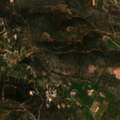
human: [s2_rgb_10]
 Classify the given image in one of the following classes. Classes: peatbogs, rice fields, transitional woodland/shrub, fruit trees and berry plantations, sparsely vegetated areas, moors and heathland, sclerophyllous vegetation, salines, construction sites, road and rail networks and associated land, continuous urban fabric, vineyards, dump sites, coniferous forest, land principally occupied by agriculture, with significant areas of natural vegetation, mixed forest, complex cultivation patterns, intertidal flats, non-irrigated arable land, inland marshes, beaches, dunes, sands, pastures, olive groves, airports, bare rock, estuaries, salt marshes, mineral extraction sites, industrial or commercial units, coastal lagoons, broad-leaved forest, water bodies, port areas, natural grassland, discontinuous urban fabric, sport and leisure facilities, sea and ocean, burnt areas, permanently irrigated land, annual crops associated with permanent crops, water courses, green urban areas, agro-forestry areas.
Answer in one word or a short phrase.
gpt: annual crops associated with permanent crops, sclerophyllous vegetation